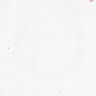
Metastatic tissue present: no